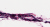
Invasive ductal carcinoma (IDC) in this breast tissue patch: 0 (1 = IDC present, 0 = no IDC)